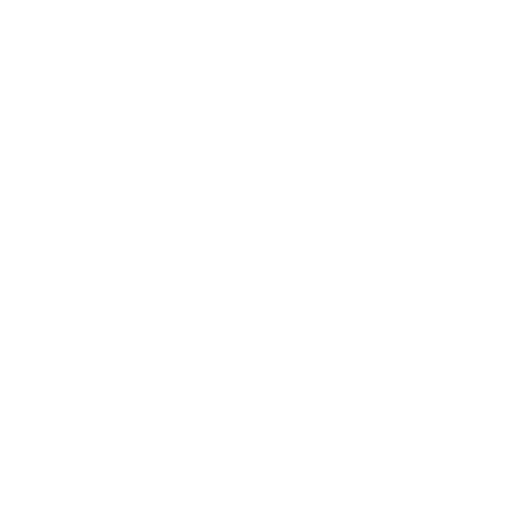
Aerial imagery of island in Alaska named Singa Island containing only unknown